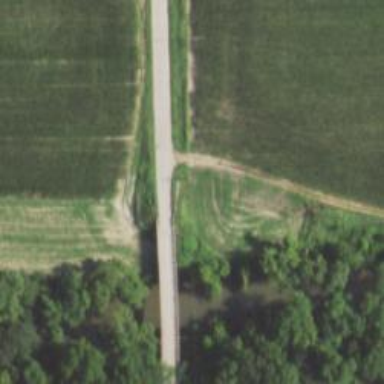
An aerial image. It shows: Unclassified road with bridge.